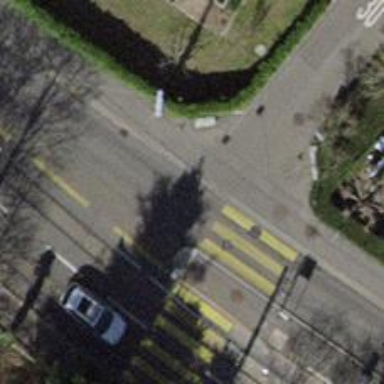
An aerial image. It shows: Unmarked crossing with traffic calming table.